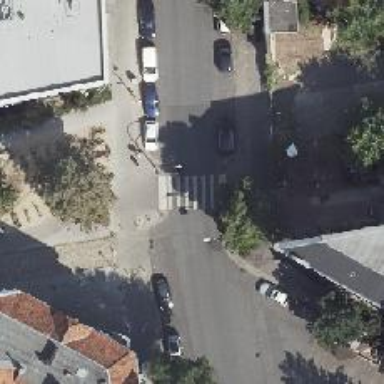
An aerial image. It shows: Footway with asphalt surface featuring zebra crossing.